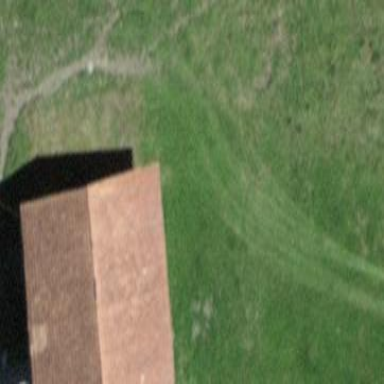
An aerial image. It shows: Barn.